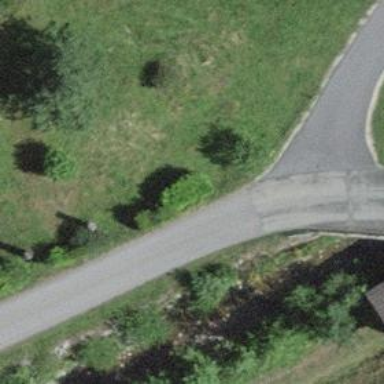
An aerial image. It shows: Well-maintained track road with grade 1 tracktype.